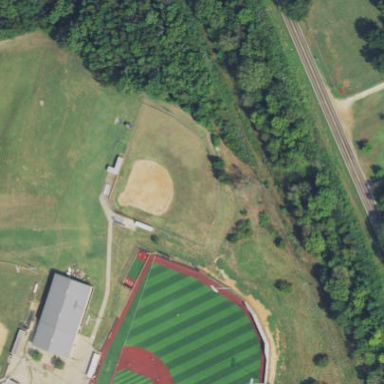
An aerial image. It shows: Softball pitch for leisure and sport activities.